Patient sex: F
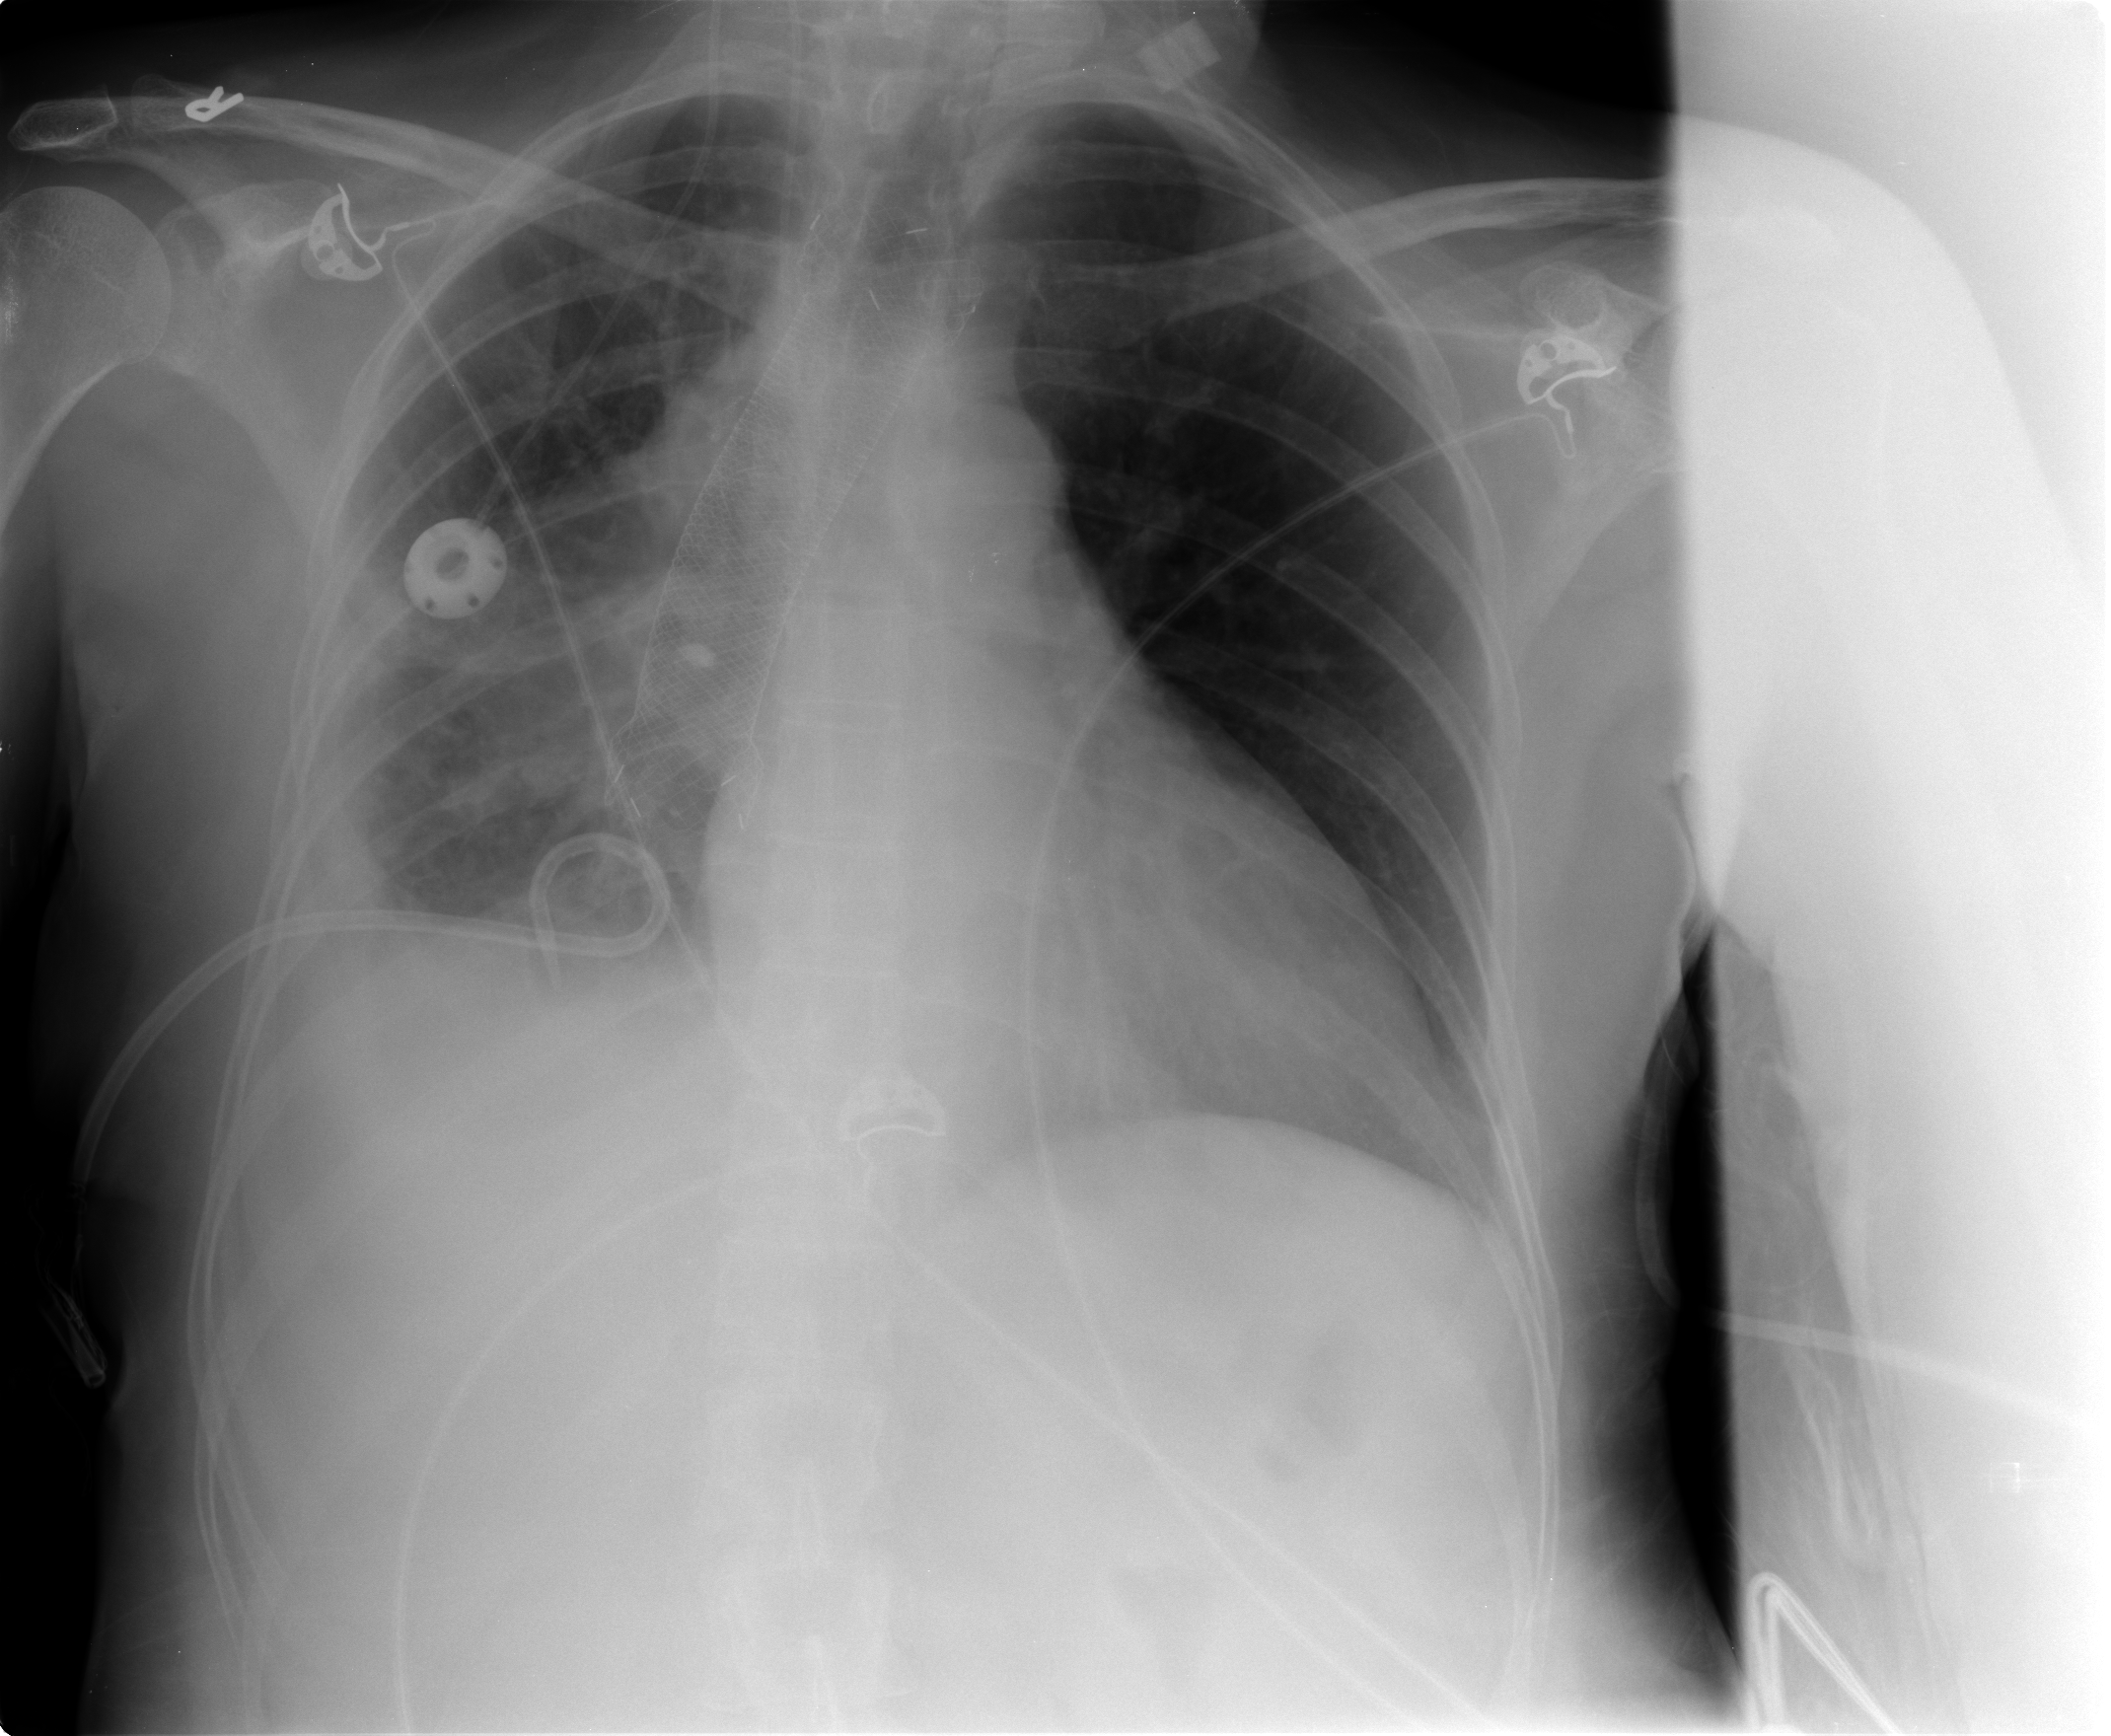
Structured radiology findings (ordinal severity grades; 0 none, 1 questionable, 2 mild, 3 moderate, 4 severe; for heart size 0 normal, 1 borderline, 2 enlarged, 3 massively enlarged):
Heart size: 2
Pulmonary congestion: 0
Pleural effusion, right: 3
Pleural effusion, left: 0
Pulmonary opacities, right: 1
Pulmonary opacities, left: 0
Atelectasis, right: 3
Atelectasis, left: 2